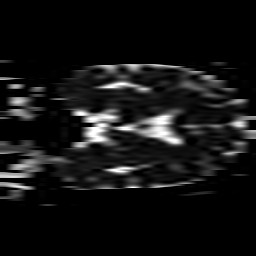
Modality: ADC
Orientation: coronal
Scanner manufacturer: philips
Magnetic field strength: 1.5 T
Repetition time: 2.857 s
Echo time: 0.06202 s